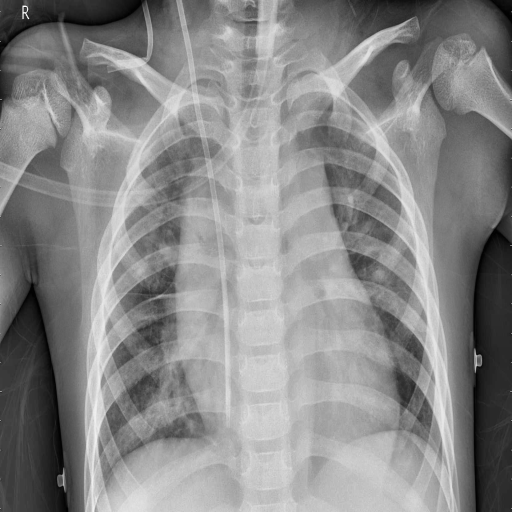
Finding: PNEUMONIA